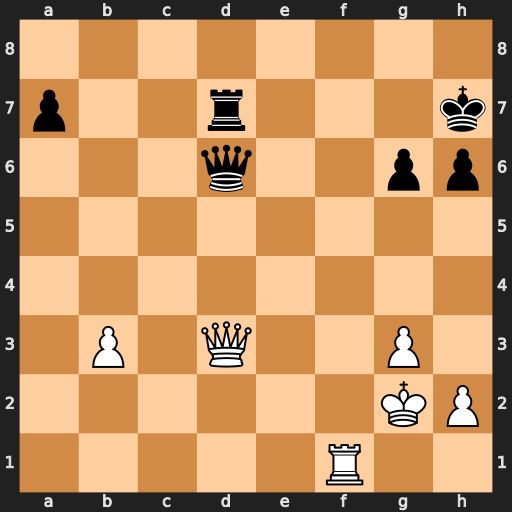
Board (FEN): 8/p2r3k/3q2pp/8/8/1P1Q2P1/6KP/5R2
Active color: w
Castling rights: -
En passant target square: -
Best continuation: Rf7+ Rxf7 Qxd6